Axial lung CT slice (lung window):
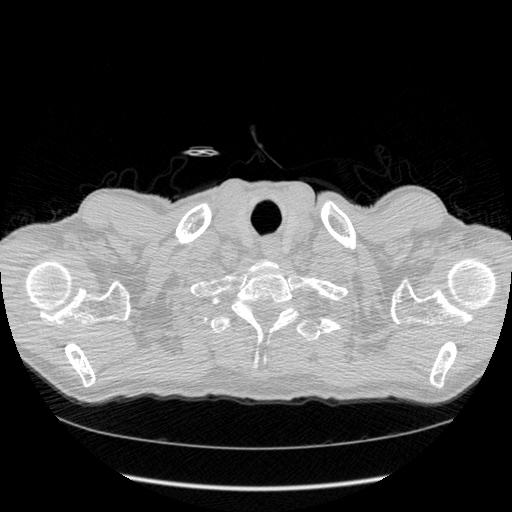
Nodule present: no